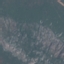
Land use / land cover: HerbaceousVegetation